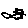
Label: cat